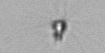
Label: Calciopappus